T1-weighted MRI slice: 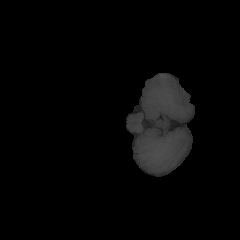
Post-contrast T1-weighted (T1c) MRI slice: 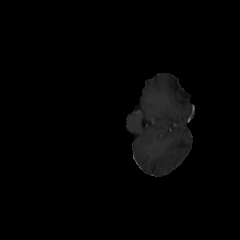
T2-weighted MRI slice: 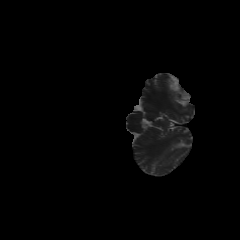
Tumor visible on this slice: no